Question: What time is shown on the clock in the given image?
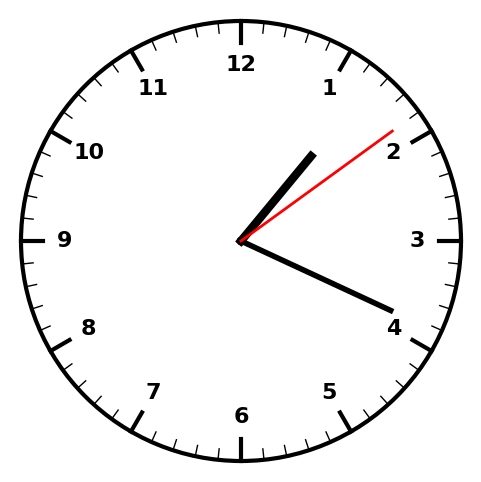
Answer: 01:19:09